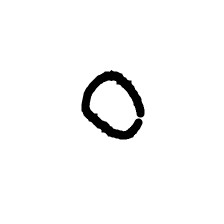
Shape: circle